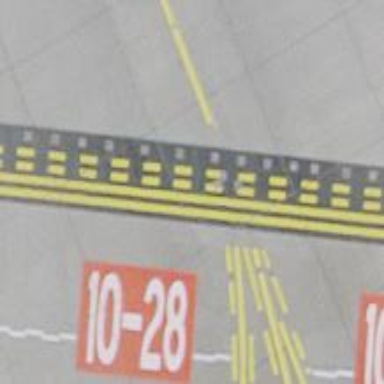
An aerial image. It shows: Runway holding position.